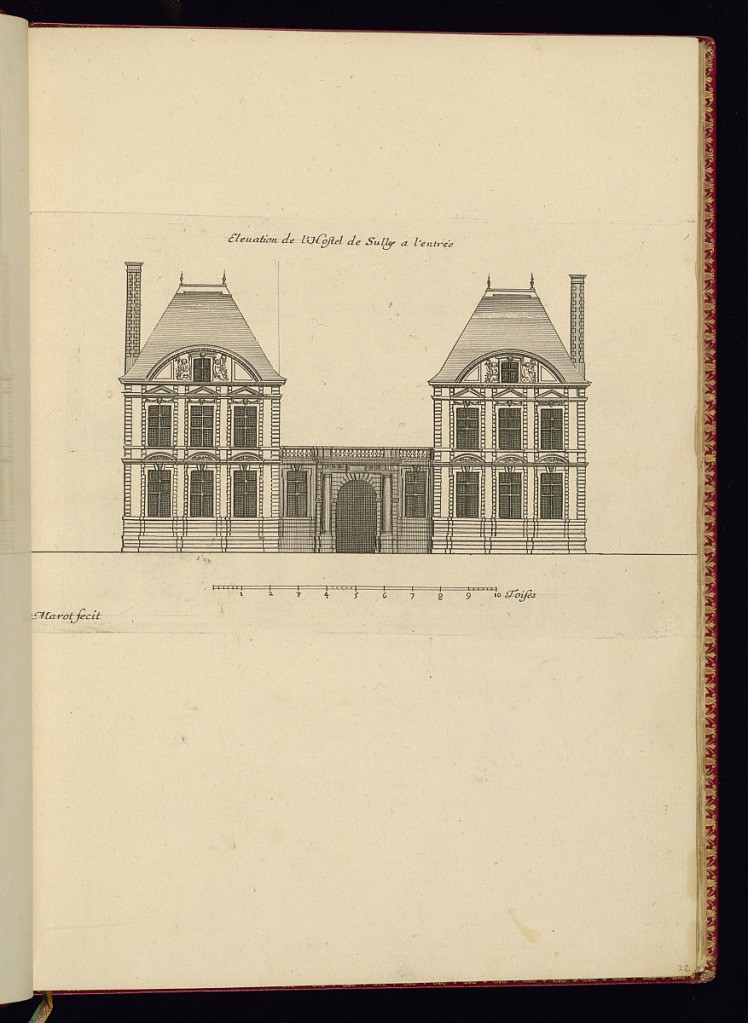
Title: Elevation de l’Hostel de Sully a l’entrée
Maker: Jean Marot, French, 1619 - 1679
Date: ca.1635–ca.1660
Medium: Etching on laid paper
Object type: Print
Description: Architectural elevation of the exterior facade of the Parisian hôtel particulier (grand house), the Hotel of Sully. Two wings connected by a ground floor level with a central arched door flanked by pilasters, and a balustrade above. A scale below. The plate is titled and signed.